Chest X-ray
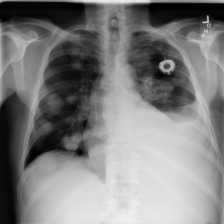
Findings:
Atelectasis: positive
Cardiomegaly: negative
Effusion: positive
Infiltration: negative
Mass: positive
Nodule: negative
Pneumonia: negative
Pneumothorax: negative
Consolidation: negative
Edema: negative
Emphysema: negative
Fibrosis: negative
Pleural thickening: negative
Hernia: negative